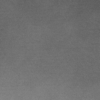
Label: dusty